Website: crate-barrel
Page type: gifting
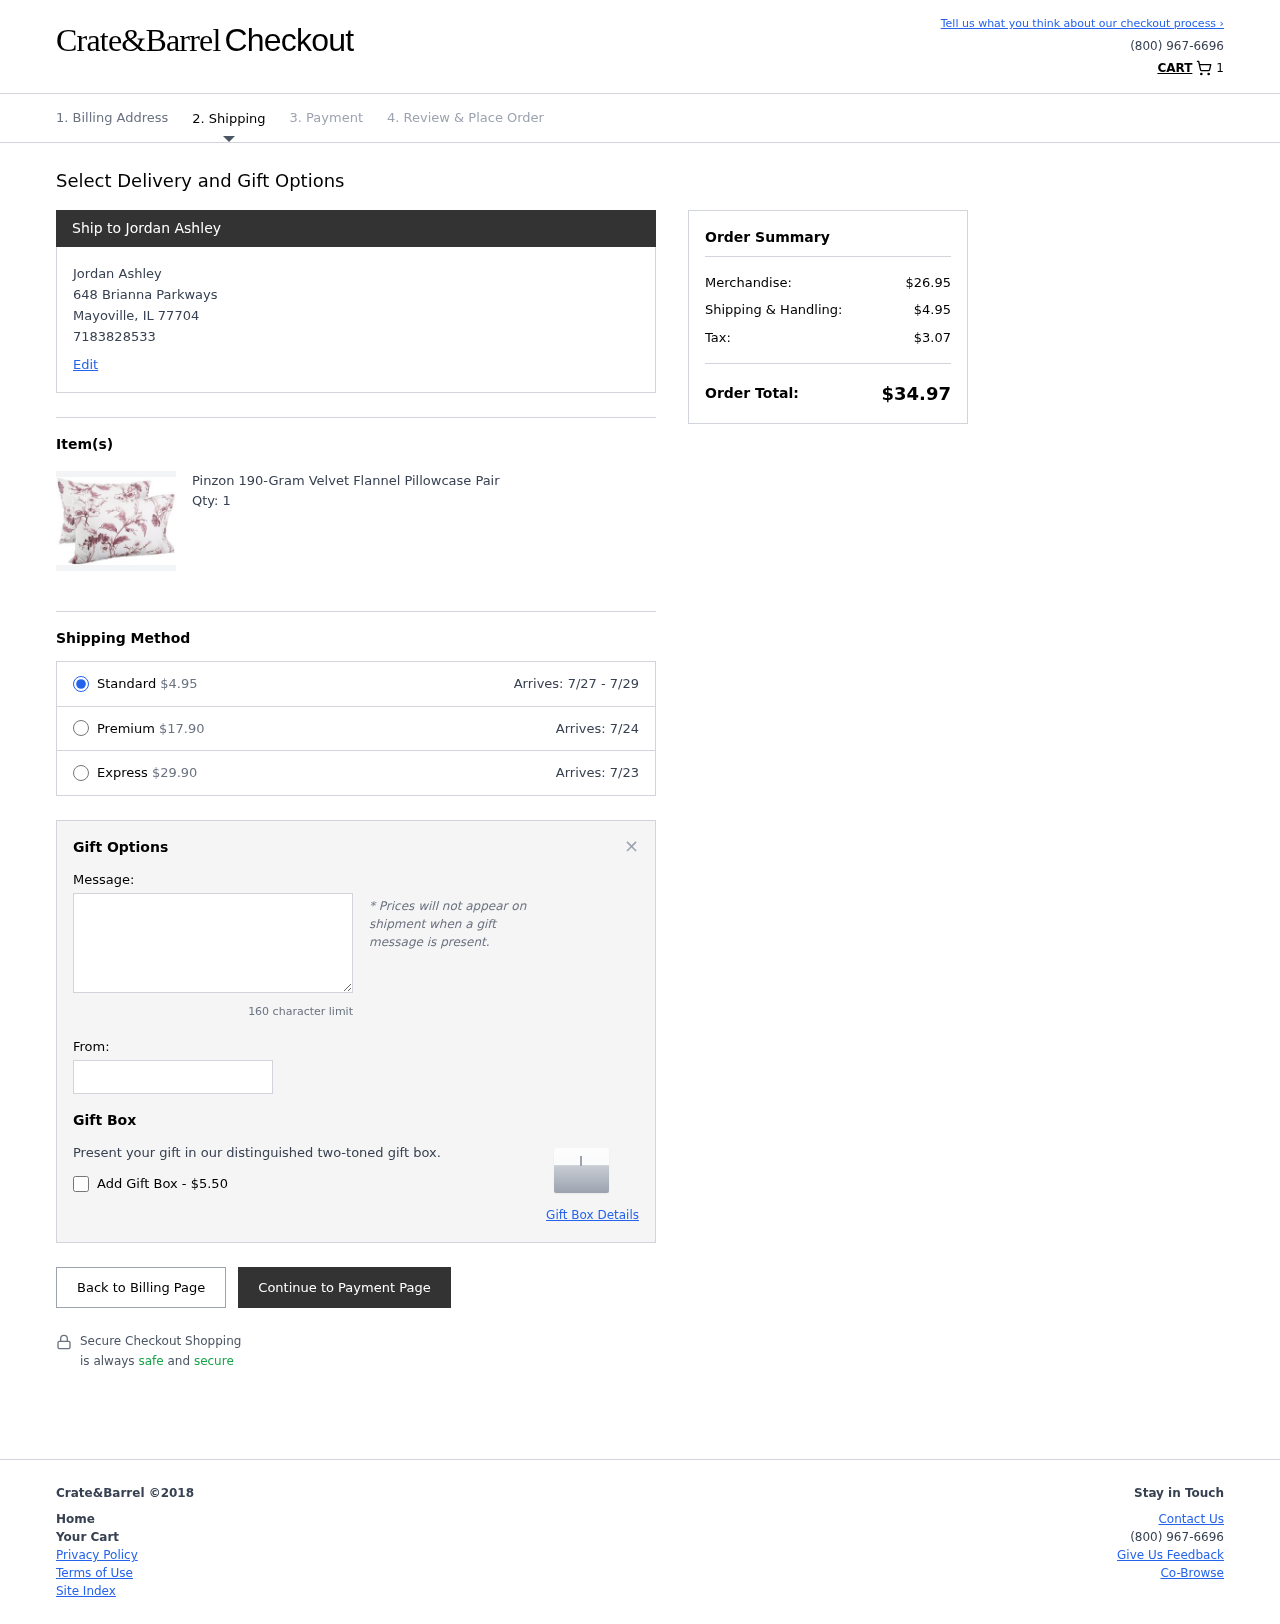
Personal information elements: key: PII_CITY
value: Mayoville
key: PII_FULLNAME
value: Jordan Ashley
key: PII_GIFT_FIRSTNAME
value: Robin
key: PII_GIFT_MESSAGE
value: Hey Robin! I thought you’d love this soft addition to your cozy nights in. Can’t wait to see you all snuggled up and enjoying some well-deserved rest! Enjoy!
Jordan
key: PII_PHONE
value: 7183828533
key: PII_POSTCODE
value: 77704
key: PII_STATE_ABBR
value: IL
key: PII_STREET
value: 648 Brianna Parkways
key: PII_FULLNAME2
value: Jordan Ashley
Product elements: key: PRODUCT1_NAME
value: Pinzon 190-Gram Velvet Flannel Pillowcase Pair
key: PRODUCT1_QUANTITY
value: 1
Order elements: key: ORDER_NUM_ITEMS
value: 1
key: ORDER_SHIPPING_COST
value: $4.95
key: ORDER_DELIVERY_DATE_RANGE
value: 7/27 - 7/29
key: ORDER_PREMIUM_SHIPPING
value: $17.90
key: ORDER_PREMIUM_DATE
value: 7/24
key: ORDER_EXPRESS_SHIPPING
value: $29.90
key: ORDER_EXPRESS_DATE
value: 7/23
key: ORDER_SUBTOTAL
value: $26.95
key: ORDER_TAX
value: $3.07
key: ORDER_TOTAL
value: $34.97